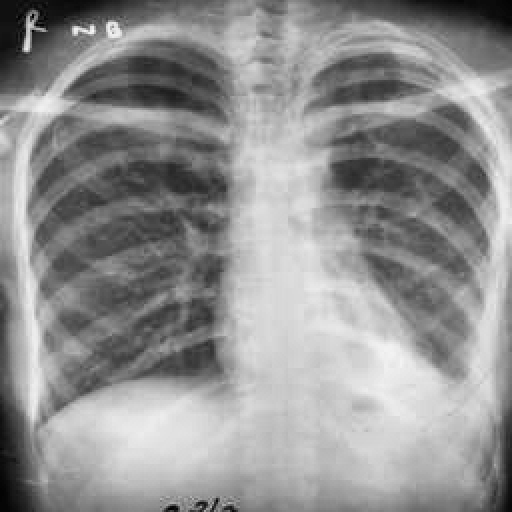
Finding: TUBERCULOSIS